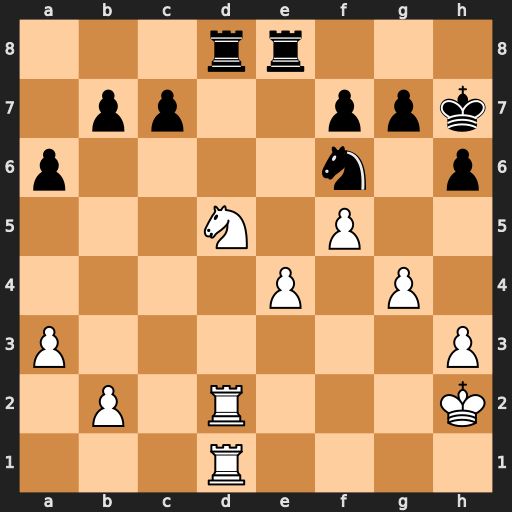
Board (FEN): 3rr3/1pp2ppk/p4n1p/3N1P2/4P1P1/P6P/1P1R3K/3R4
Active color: w
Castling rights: -
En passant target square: -
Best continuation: Nxf6+ gxf6 Rxd8 Rxd8 Rxd8